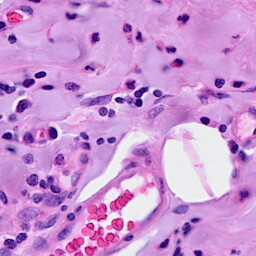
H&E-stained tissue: Breast